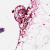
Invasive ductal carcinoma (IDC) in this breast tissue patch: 0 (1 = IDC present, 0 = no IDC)